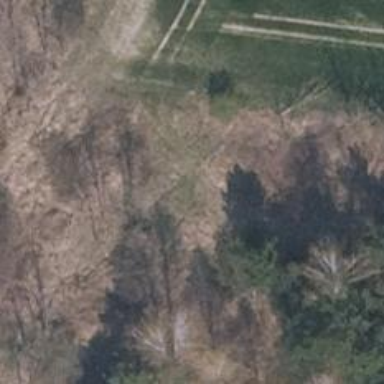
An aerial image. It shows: Grass path.